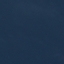
Land use / land cover: SeaLake